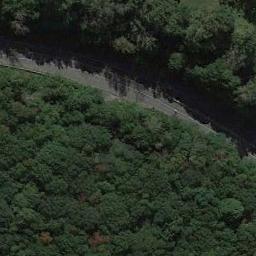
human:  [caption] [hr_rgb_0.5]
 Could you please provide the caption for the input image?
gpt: There are large green forests around the freeway .

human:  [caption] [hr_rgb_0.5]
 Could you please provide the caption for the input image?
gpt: The winding highway is lined with trees .

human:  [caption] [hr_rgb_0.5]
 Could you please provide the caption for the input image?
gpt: The freeway goes through the forest .

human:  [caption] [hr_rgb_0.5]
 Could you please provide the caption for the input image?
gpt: A freeway with a small bend goes through the forest with many dark green trees .

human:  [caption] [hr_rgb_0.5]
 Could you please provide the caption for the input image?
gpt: There are many green trees beside the freeway .